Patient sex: M
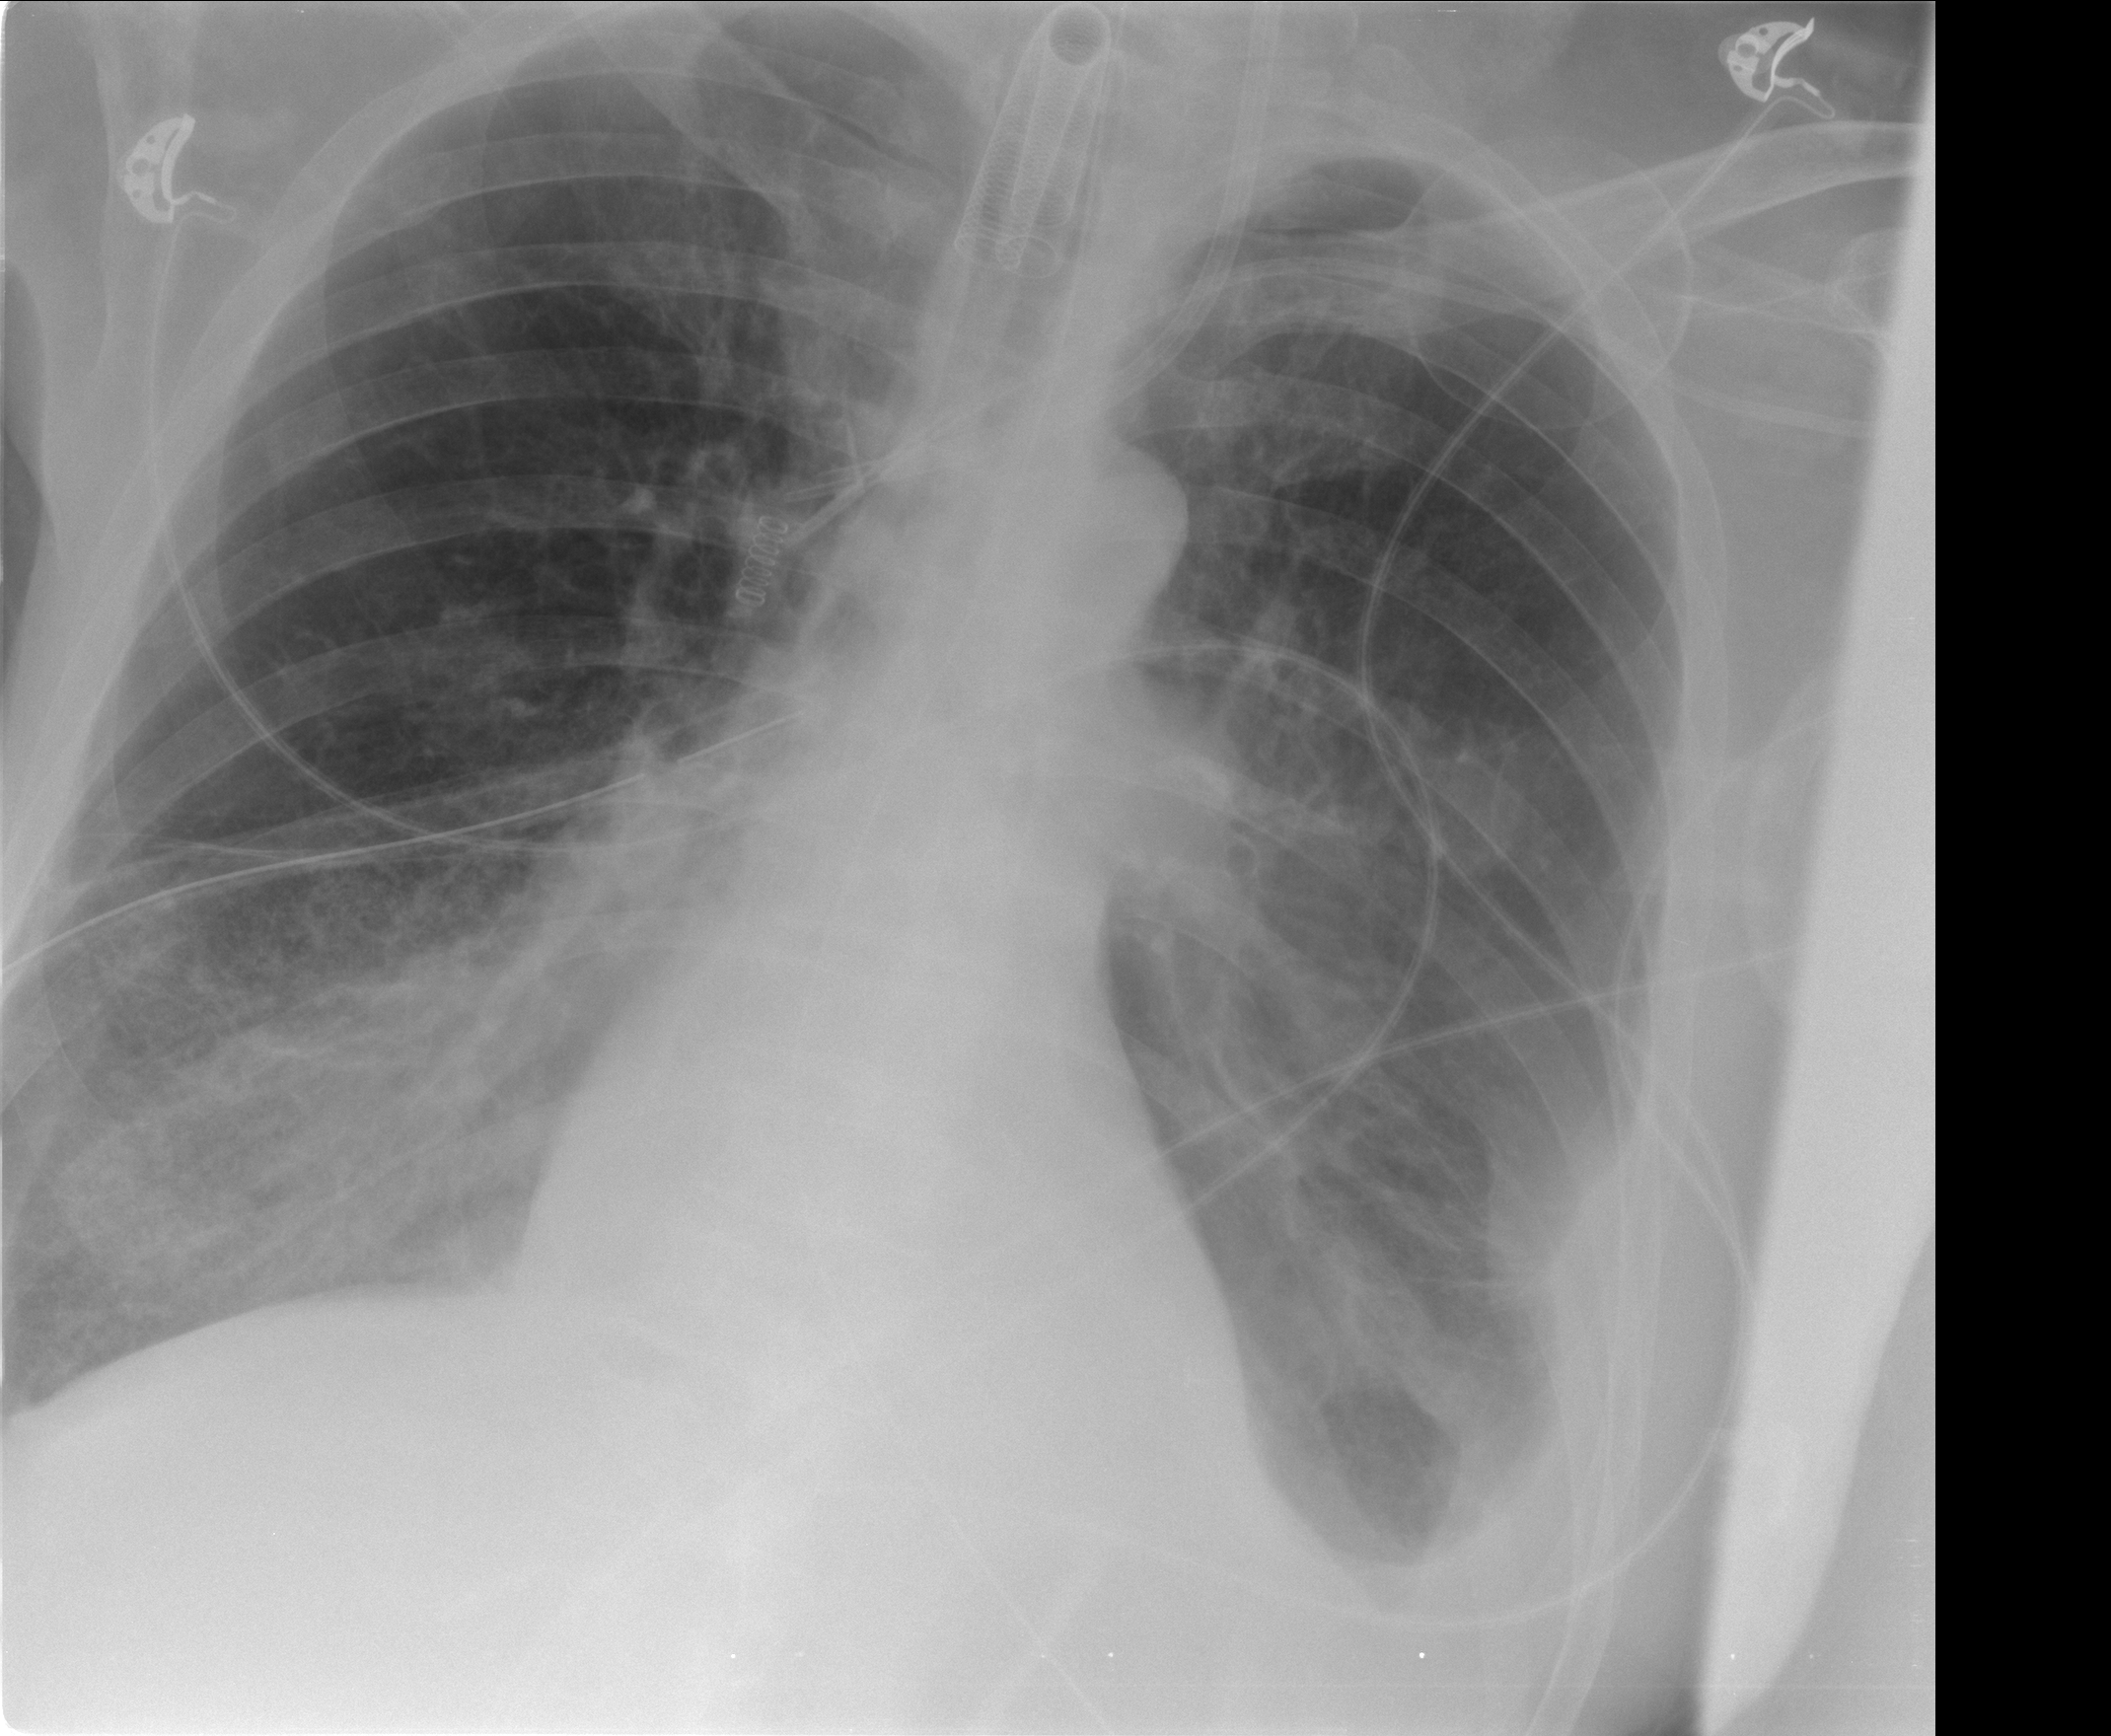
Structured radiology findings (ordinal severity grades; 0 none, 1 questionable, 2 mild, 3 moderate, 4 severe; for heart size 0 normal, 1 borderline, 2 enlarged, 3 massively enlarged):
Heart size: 0
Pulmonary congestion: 2
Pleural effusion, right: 0
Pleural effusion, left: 2
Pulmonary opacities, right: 3
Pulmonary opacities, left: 1
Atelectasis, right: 2
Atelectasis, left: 3